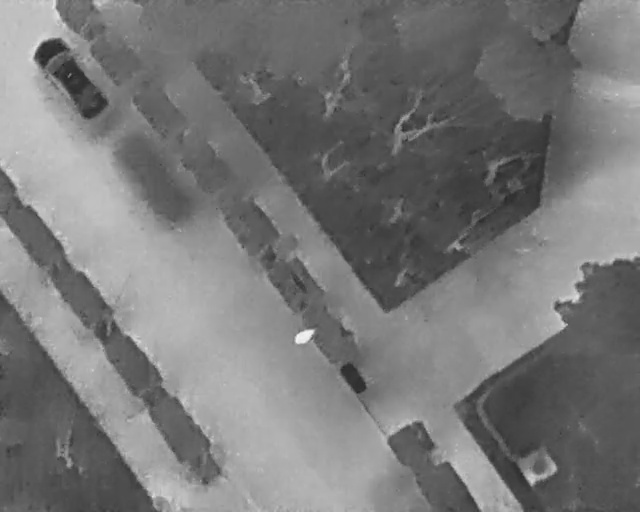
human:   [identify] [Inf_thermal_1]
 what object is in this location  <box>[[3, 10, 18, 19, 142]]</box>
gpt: <ref>1 large car at the top left</ref>